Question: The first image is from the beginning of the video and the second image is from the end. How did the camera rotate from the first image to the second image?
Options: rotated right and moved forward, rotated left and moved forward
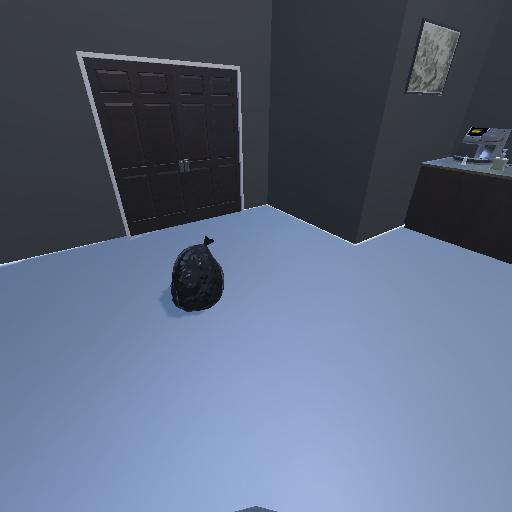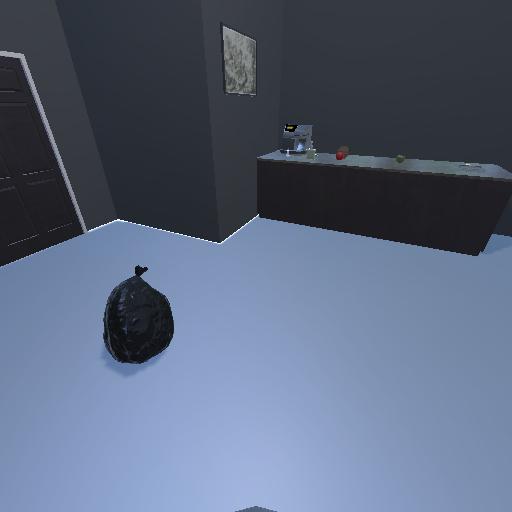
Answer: rotated right and moved forward